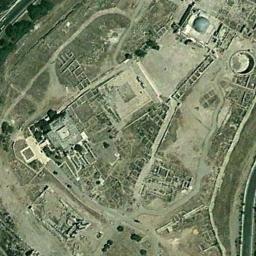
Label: palace